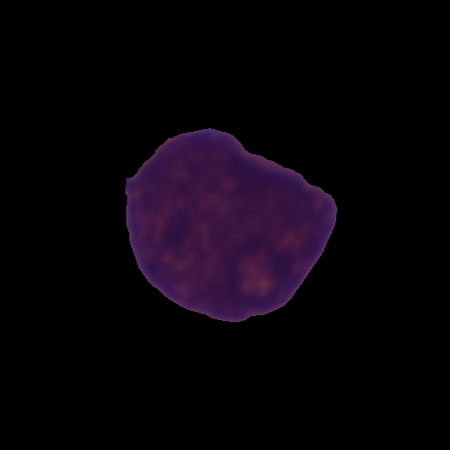
Label: cancer